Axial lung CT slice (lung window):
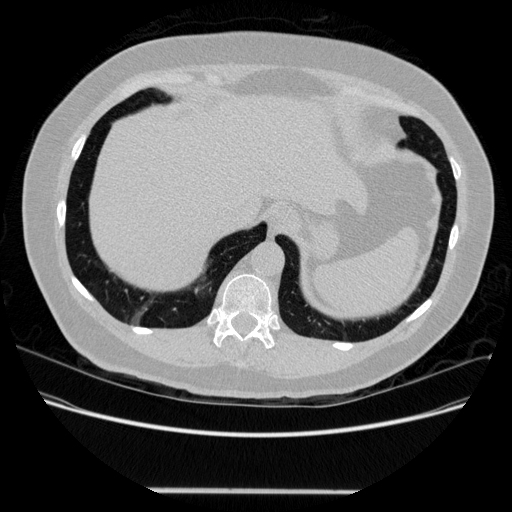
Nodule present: no